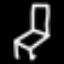
Label: chair